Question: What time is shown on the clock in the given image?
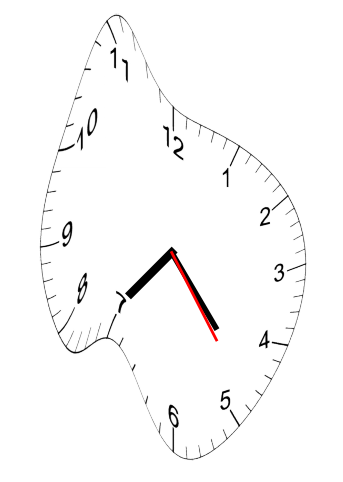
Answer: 07:23:24